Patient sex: F
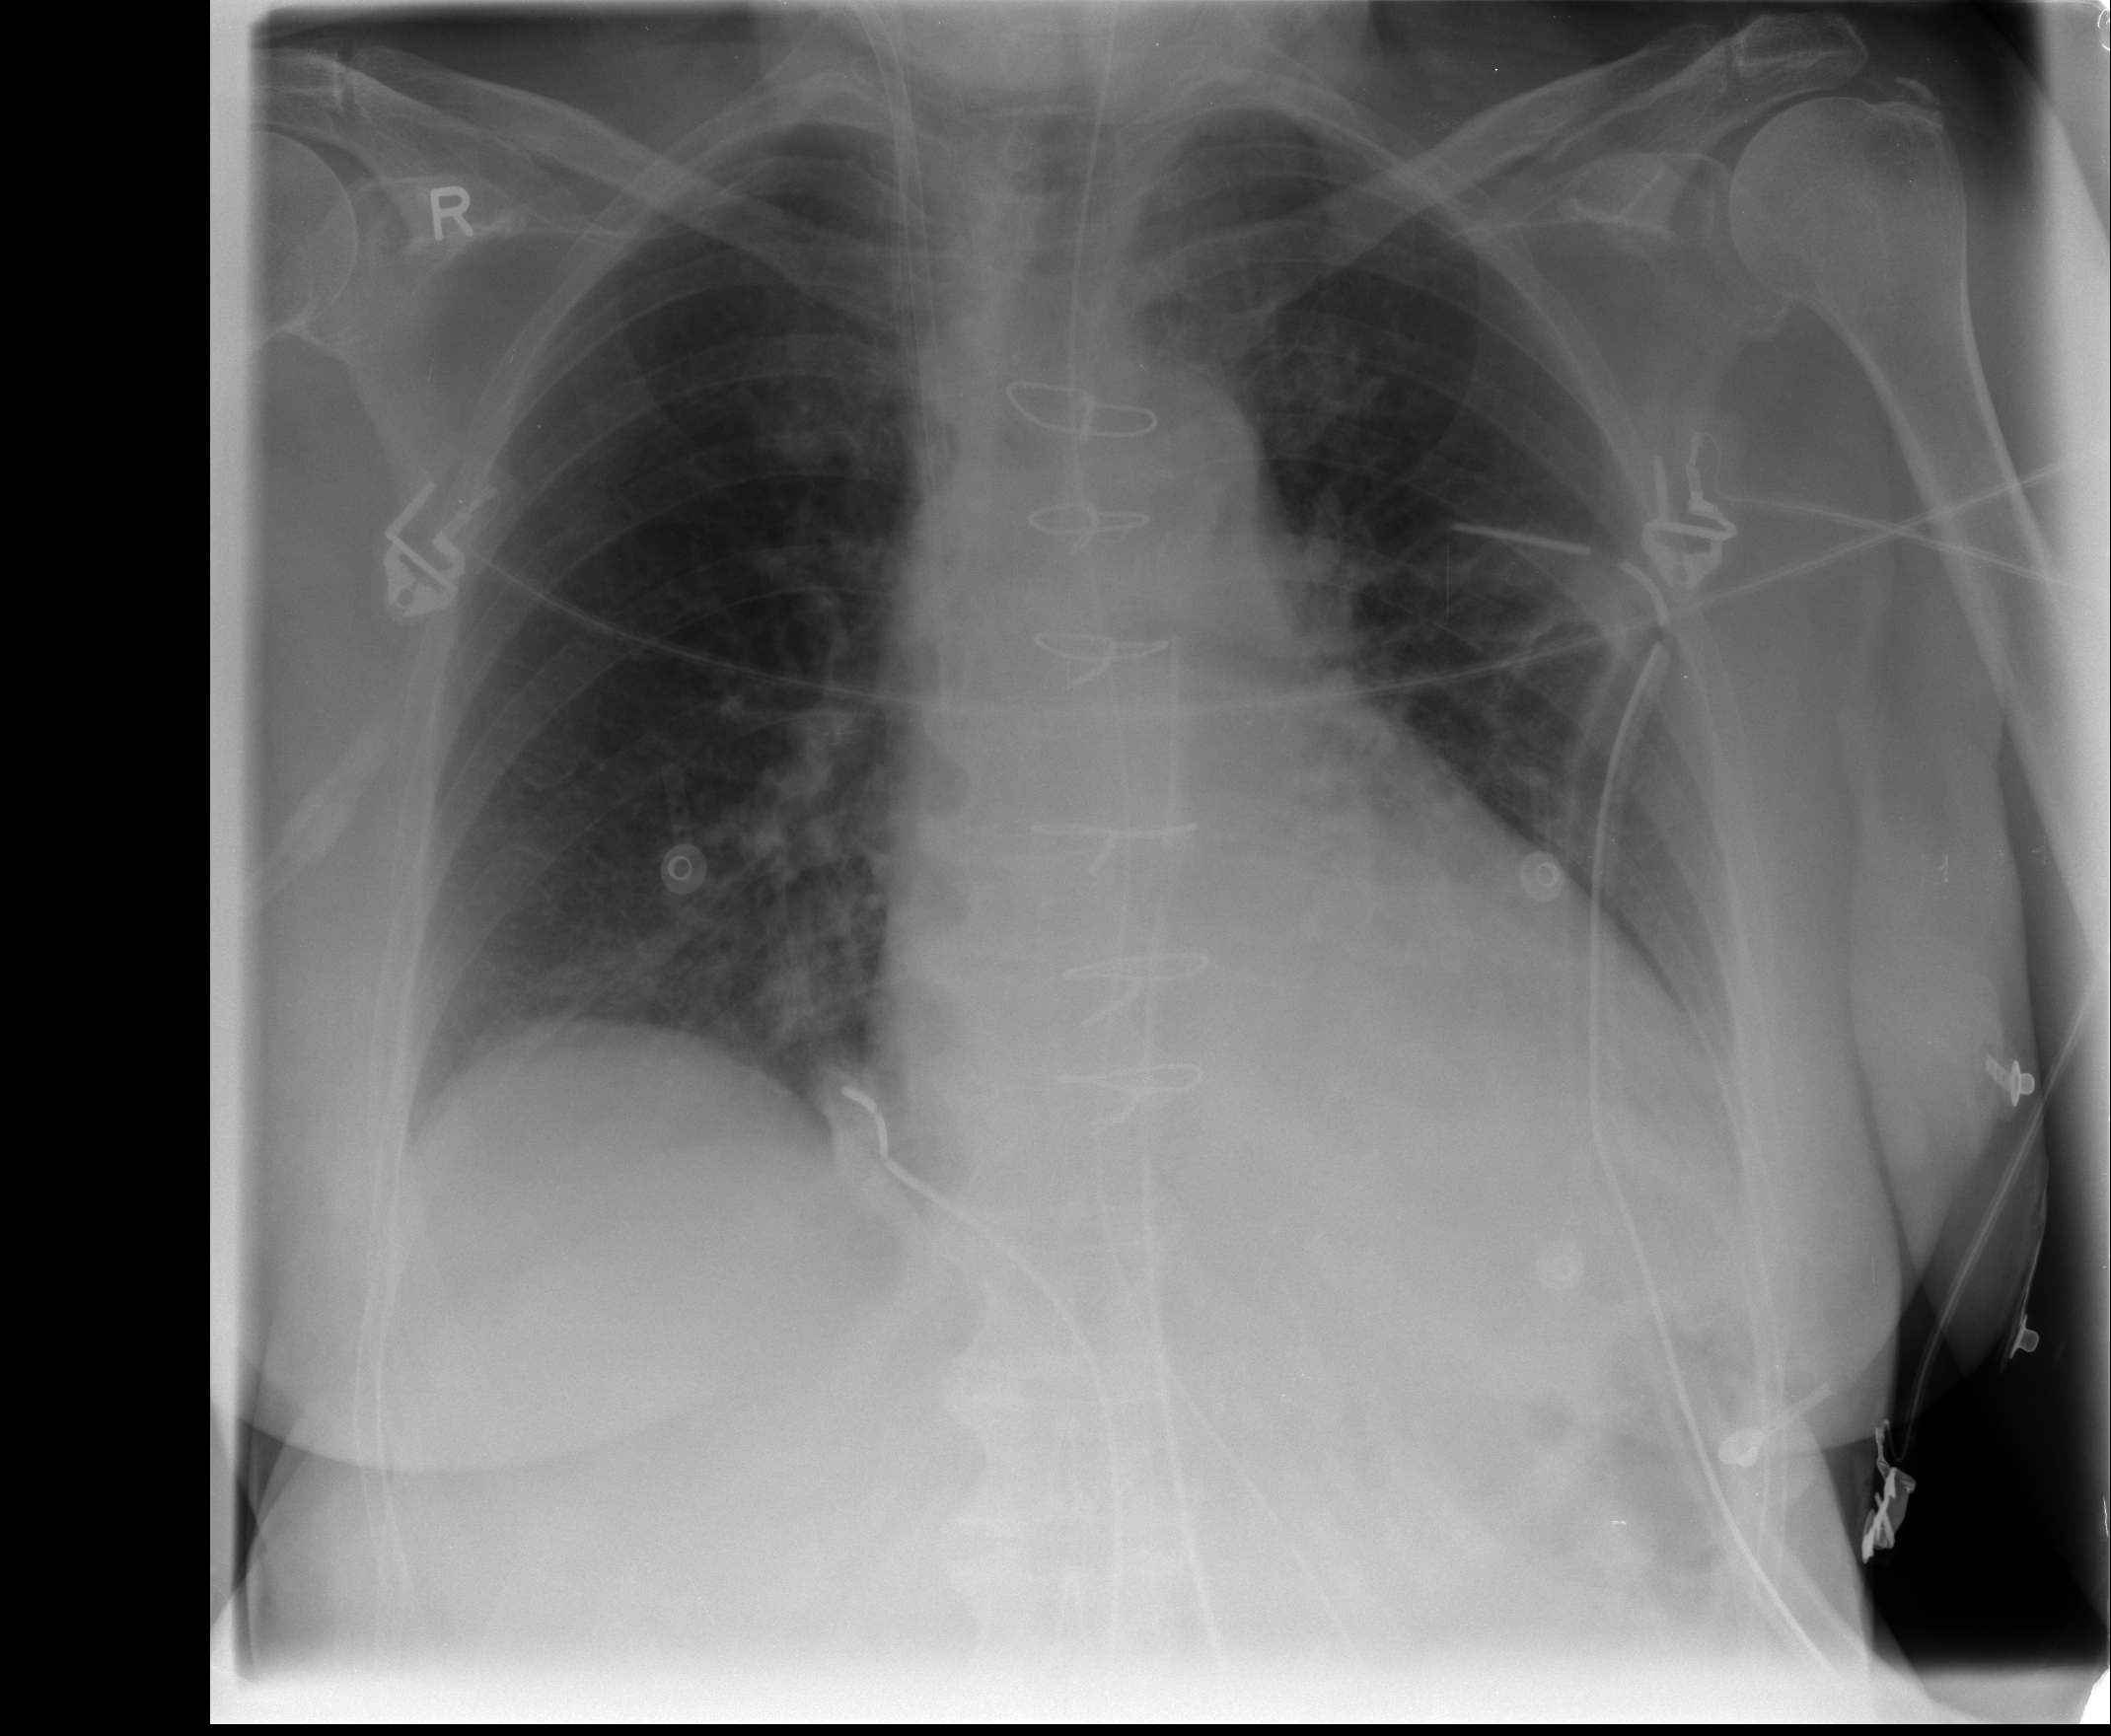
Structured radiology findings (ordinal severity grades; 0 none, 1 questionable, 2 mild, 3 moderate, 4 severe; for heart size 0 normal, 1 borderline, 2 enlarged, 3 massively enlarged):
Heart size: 2
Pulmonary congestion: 0
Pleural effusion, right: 0
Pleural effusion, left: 1
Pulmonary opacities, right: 0
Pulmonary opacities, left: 0
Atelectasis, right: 2
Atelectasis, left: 2